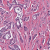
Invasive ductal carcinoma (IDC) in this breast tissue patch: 1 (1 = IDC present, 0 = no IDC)